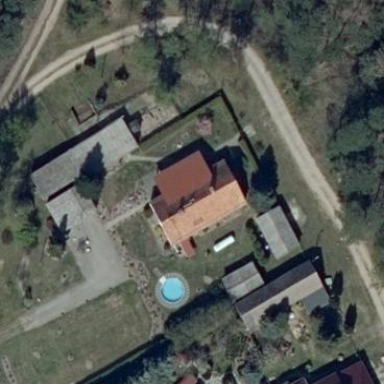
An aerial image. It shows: Red house with flat roof.